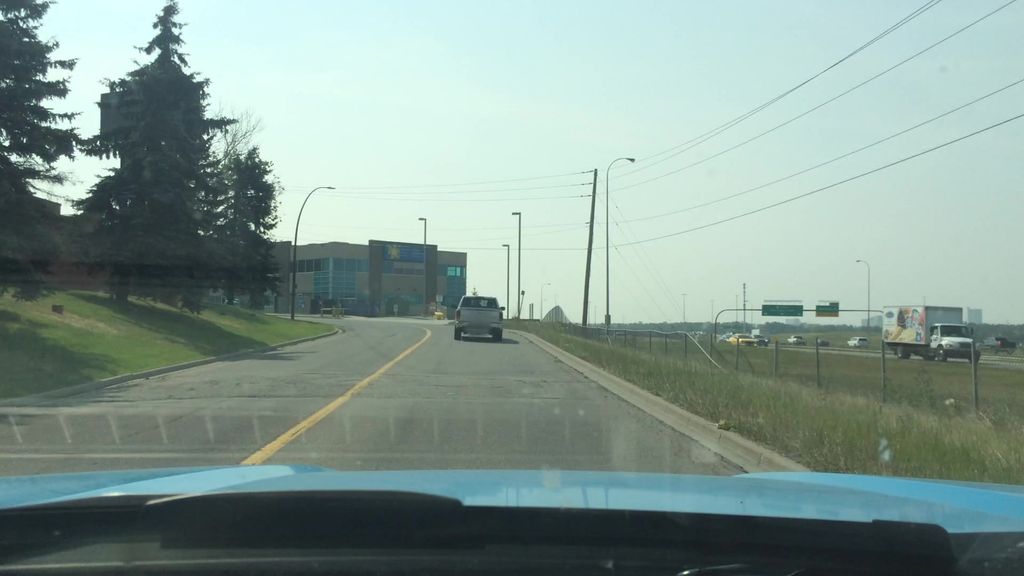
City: calgary